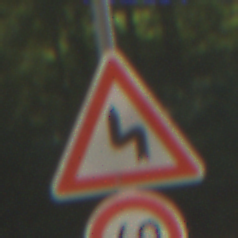
Verkehrszeichen: DoppelkurveZunaechstLinks
Zusatzzeichen unten: Geschwindigkeit60
Umgebung: Outdoor, RoadRail
Tageszeit: Midday
Wetter: Clear
Licht: Natural
Jahreszeit: NotSpecified
Kontrast: HighContrast